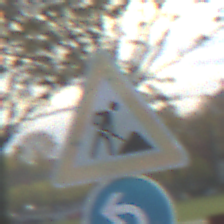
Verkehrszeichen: Arbeitsstelle
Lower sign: VorgeschriebeneFahrtrichtungLinks
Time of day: MorningAfternoon
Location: Outdoor (Suburban)
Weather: PartlyCloudy
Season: NotSpecified
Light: Natural